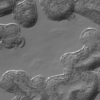
Label: not_dusty